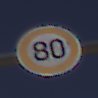
Verkehrszeichen: Geschwindigkeit80
Umgebung: Outdoor, Nature
Tageszeit: MorningAfternoon
Wetter: Clear
Licht: Natural
Jahreszeit: NotSpecified
Kontrast: HighContrast